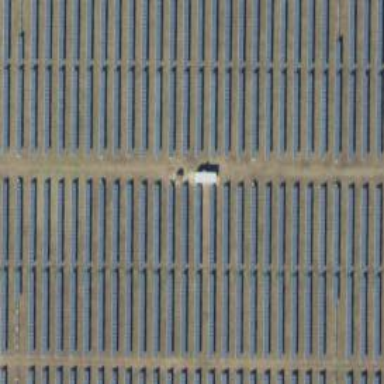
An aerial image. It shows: Solar power generator using photovoltaic panels.